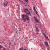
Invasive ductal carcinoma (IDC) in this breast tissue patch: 0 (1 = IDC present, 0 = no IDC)